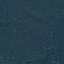
Land use / land cover: Forest